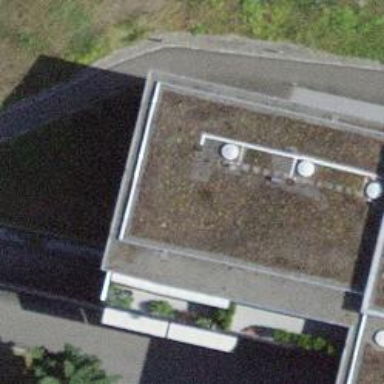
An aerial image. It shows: Nursing home.